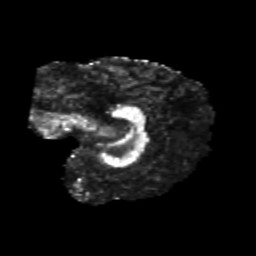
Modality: FA
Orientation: sagittal
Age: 38
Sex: female
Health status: healthy
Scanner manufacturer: siemens
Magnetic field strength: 3 T
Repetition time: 10.8 s
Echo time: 0.082 s